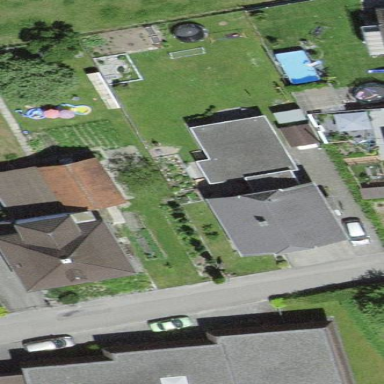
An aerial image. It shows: Residential building.